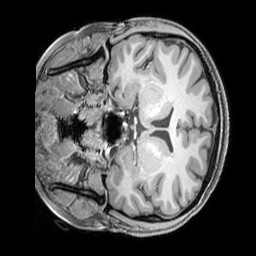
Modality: T1w
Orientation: coronal
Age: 20
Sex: female
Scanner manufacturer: siemens
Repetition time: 2.3 s
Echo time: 0.00226 s